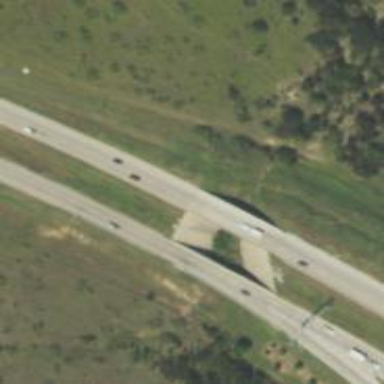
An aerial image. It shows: Bridge on trunk expressway.